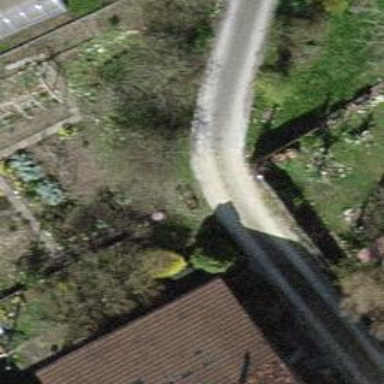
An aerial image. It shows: Unpaved driveway serving as service road.